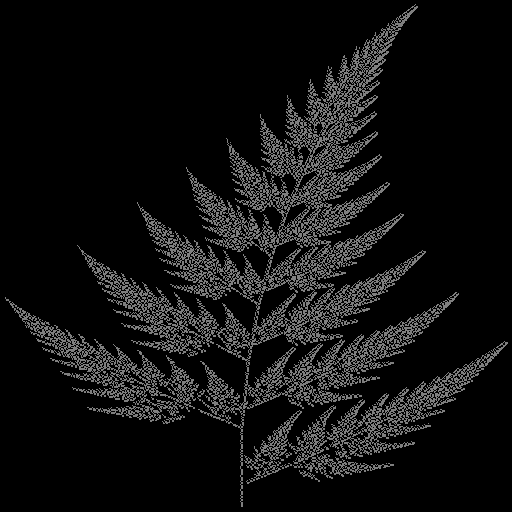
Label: spleenwort_fern